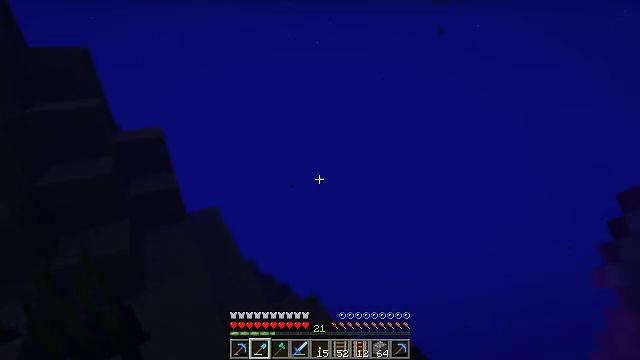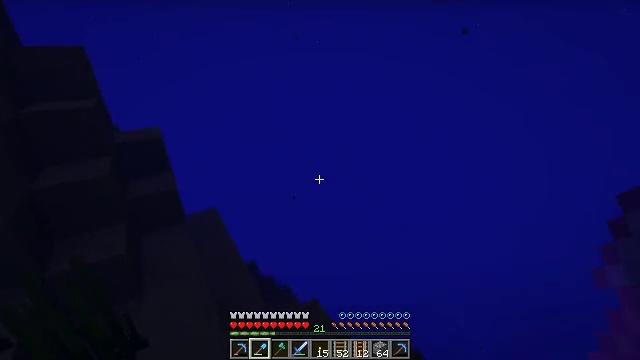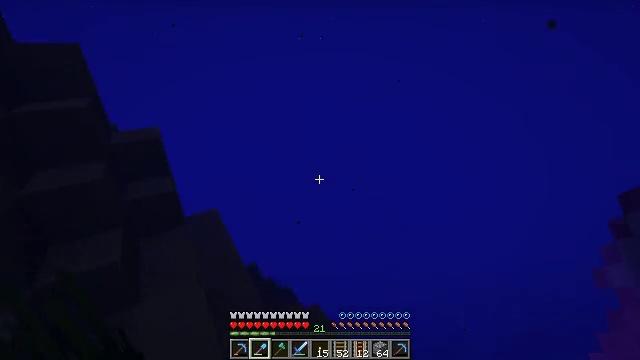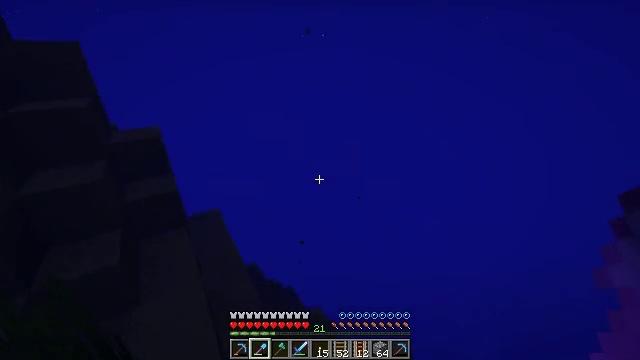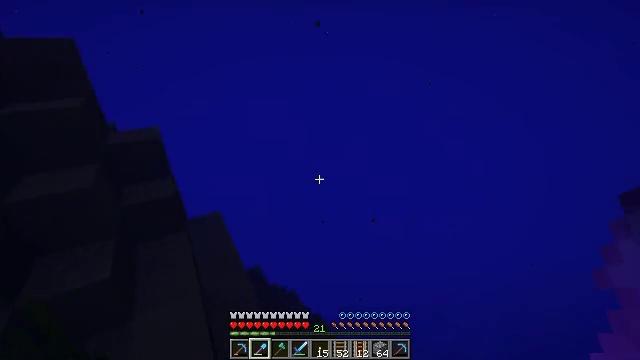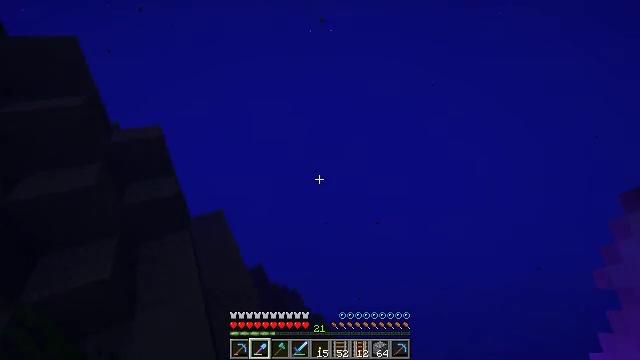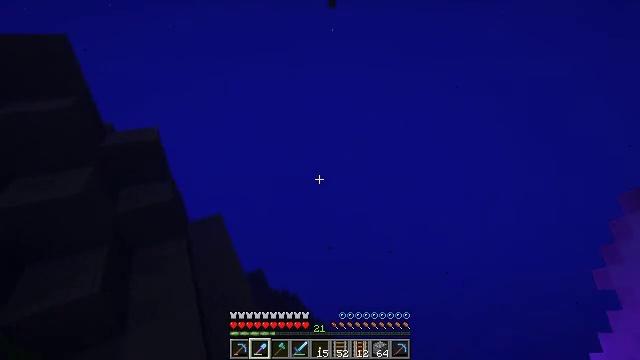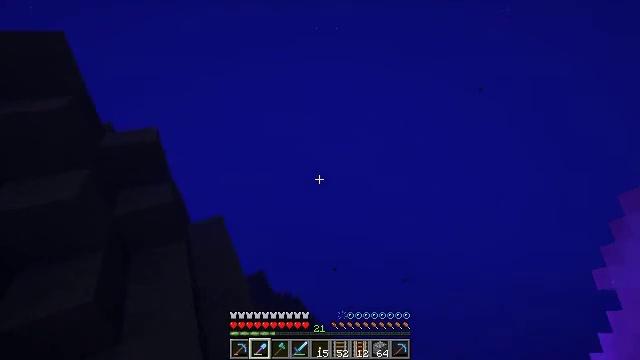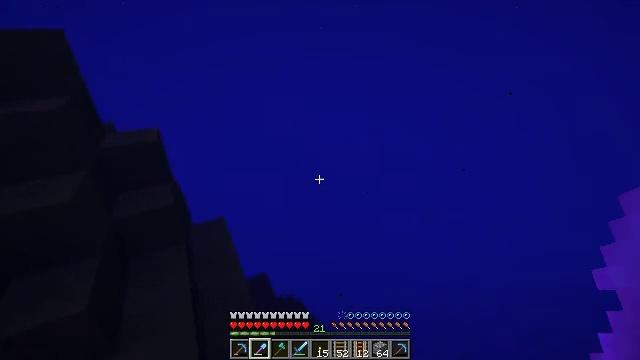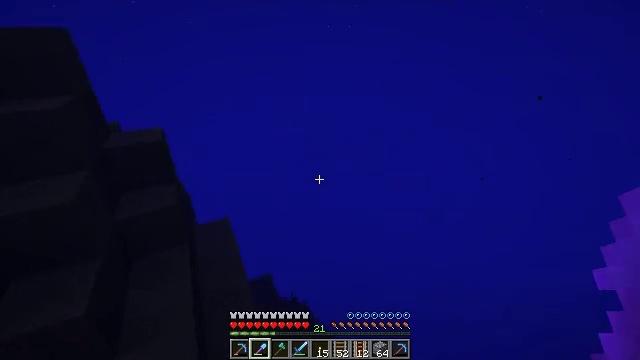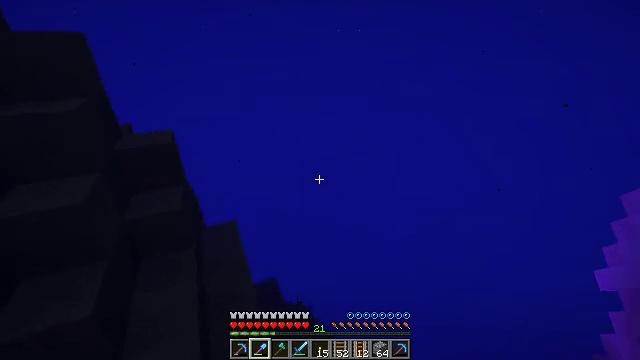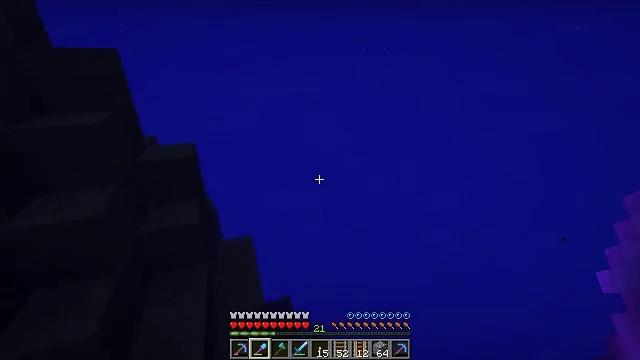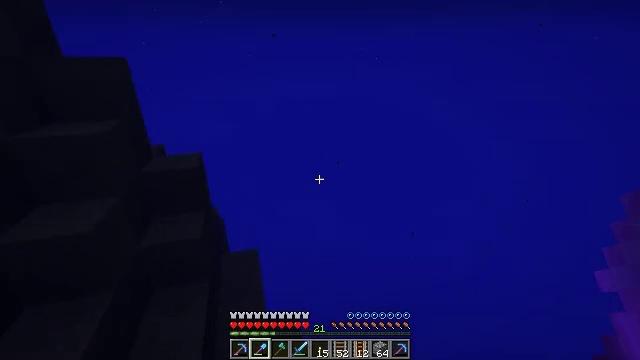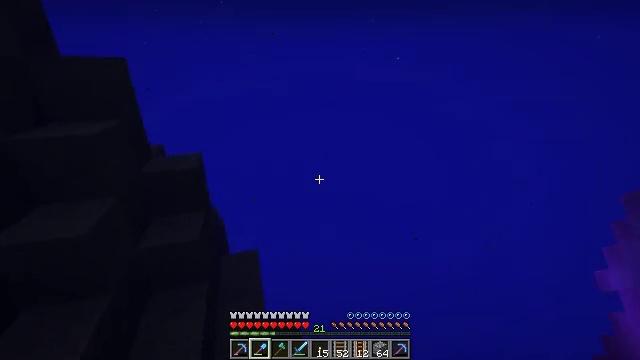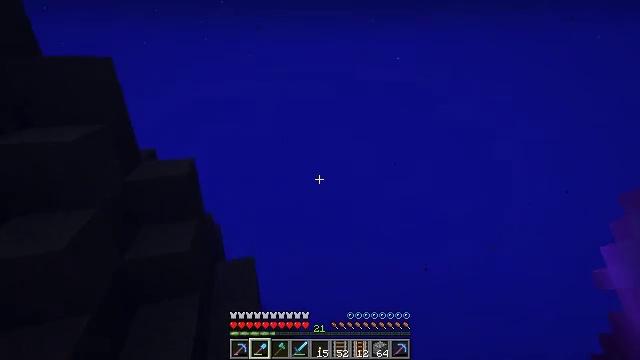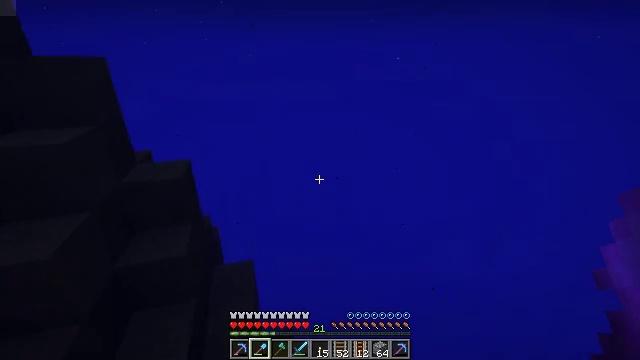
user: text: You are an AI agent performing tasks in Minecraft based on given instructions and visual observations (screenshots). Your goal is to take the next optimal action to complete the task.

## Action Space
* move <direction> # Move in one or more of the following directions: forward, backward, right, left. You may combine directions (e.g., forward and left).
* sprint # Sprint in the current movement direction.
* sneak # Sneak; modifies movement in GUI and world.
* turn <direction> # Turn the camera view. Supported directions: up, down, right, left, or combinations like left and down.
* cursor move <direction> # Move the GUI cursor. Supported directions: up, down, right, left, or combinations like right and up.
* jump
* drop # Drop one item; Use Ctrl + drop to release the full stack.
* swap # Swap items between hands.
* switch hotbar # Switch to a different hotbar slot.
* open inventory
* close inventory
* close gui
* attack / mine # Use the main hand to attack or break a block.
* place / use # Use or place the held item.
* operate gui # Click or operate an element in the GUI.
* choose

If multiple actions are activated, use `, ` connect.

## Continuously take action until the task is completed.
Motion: motion action
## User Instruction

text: Harvest the sea lantern from its structure.
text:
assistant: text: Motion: move forward, sprint, jump
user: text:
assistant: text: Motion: move forward, sprint, jump
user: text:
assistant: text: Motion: move forward, sprint, jump
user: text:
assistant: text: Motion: move forward, sprint, jump
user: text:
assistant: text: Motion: move forward, sprint, jump
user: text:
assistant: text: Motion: move forward, sprint, jump
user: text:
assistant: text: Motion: move forward, sprint, jump
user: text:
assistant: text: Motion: move forward, sprint, turn left, jump
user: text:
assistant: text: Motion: move forward, sprint, turn left, jump
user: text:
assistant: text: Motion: move forward, sprint, turn left, jump
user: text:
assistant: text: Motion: move forward, sprint, turn left and up, jump
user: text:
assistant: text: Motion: move forward, sprint, turn left and up, jump
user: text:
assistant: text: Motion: move forward, sprint, jump
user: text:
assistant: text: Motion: move forward, sprint, jump
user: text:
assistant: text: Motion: move forward, sprint, jump
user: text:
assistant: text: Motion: move forward, sprint, jump
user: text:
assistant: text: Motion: move forward, sprint, jump
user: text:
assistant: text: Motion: move forward, sprint, jump
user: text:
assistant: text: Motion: move forward, sprint, turn up, jump
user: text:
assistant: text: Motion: move forward, sprint, turn up, jump
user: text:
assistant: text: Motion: move forward, sprint, turn up, jump
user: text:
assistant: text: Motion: move forward, sprint, turn up, jump
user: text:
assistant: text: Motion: move forward, sprint, jump
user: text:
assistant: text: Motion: move forward, sprint, jump
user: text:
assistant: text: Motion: move forward, sprint, jump
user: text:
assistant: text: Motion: move forward, sprint, jump
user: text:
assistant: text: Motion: move forward, sprint, jump
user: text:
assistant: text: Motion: move forward, sprint, jump
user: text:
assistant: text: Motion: move forward, sprint, jump
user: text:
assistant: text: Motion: move forward, sprint, jump